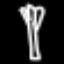
Label: fork